Interaction volume radius: 5 \u00c5
Interaction volume height: 30 \u00c5
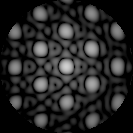
Disorder parameter: 0.07821